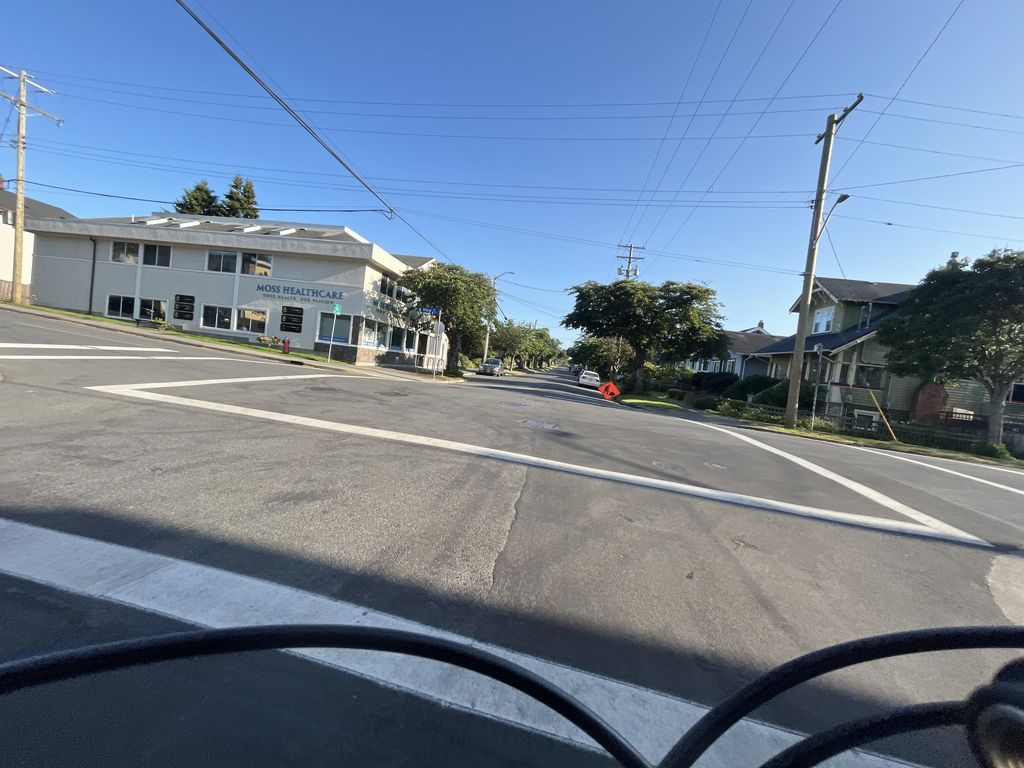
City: victoria